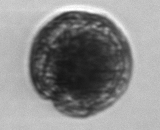
Label: Alexandrium_catenella